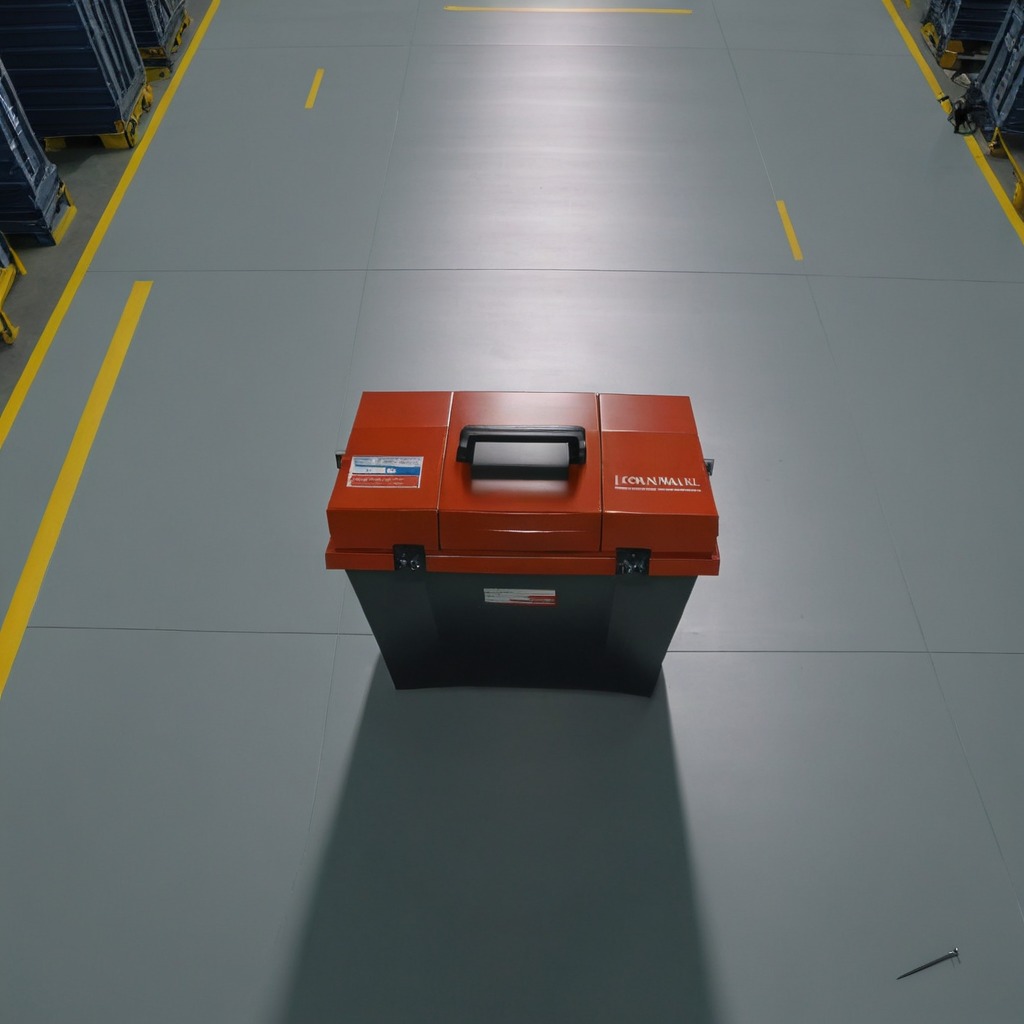
A nail is lying on the toolbox surface in the airplane hangar workshop.